Interaction volume radius: 10 \u00c5
Interaction volume height: 25 \u00c5
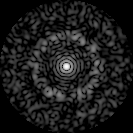
Disorder parameter: 0.821